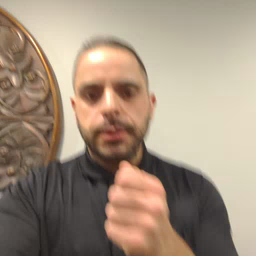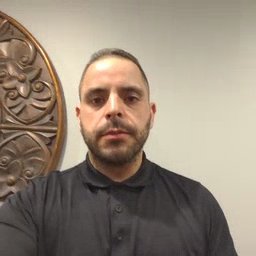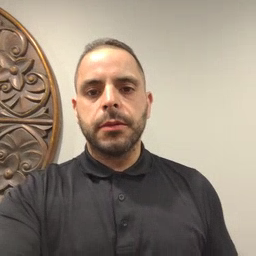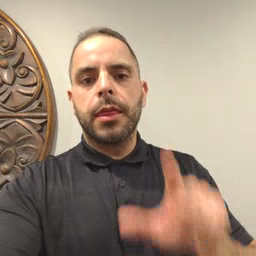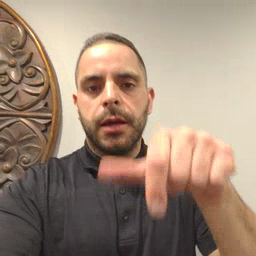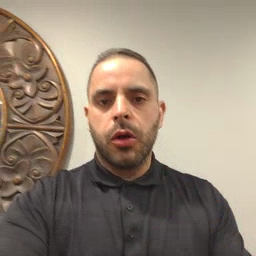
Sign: later